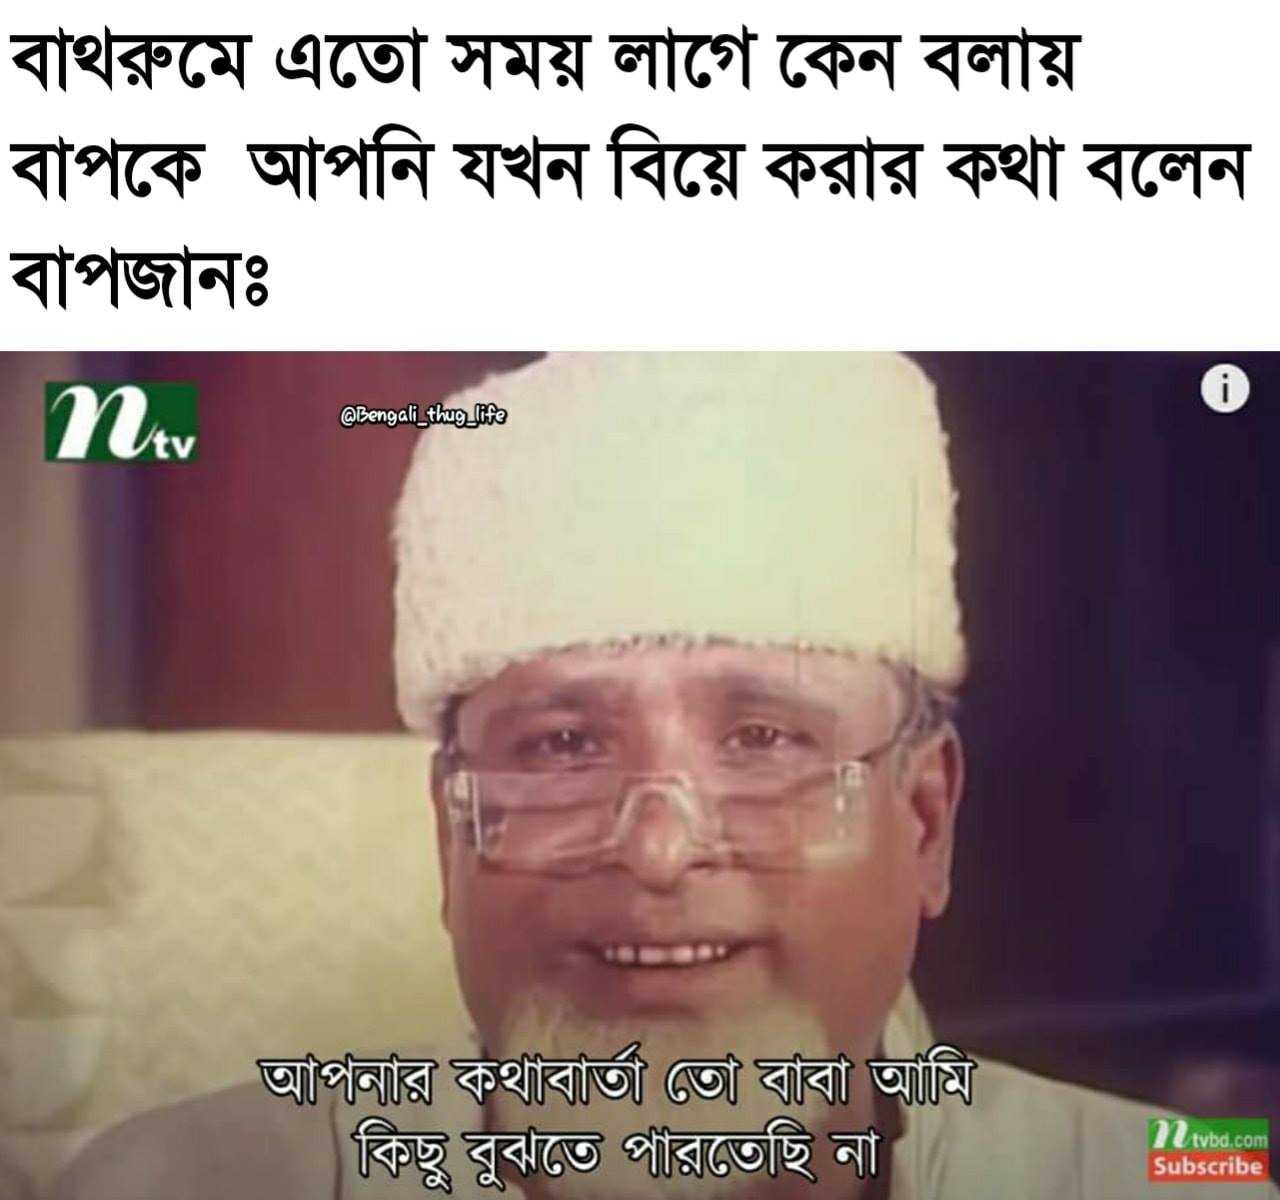
Caption: বাথরুমে এতো সময় লাগে কেন বলায় বাপকের আপনি যখন বিয়ে করার কথা বলেন   বাপজানঃ  আপনার কথাবার্তা তো বাবা আমি কিছু বুঝতে পারতেছি না
Label: non-hate